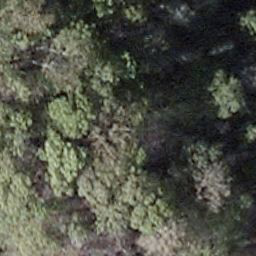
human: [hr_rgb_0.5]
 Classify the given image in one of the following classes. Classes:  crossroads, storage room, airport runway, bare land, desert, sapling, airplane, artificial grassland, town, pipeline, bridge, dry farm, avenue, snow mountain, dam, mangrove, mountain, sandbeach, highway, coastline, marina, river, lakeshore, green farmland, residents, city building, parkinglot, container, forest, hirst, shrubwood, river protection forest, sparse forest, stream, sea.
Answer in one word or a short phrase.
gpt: shrubwood